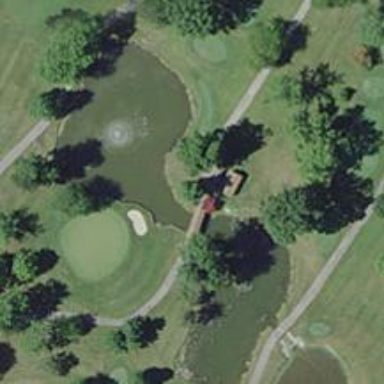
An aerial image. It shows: Water hazard in golf course. The hazard is natural water feature.